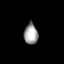
Tissue: lung
Cell type: Endothelial cells
Senescence score: 0.5997
Nuclear area (px): 282
Mean DAPI intensity: 159.004